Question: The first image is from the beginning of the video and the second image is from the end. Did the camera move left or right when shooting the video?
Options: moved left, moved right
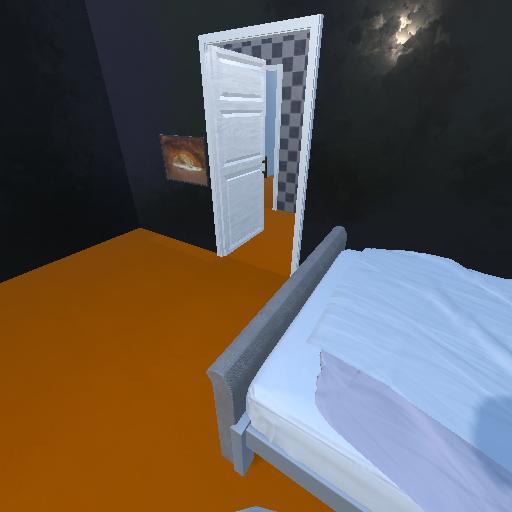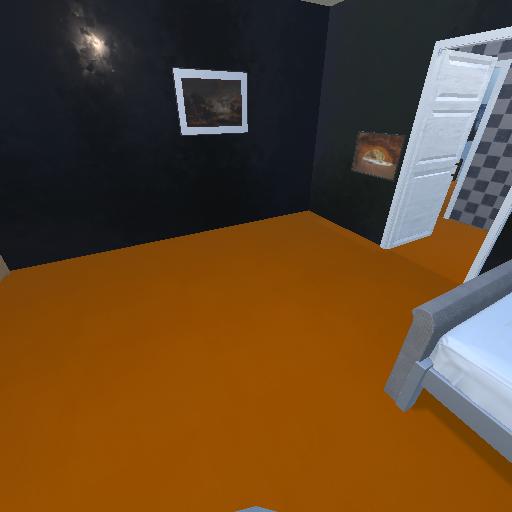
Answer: moved left